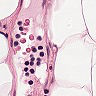
Metastatic tissue present: no